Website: apple
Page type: billing-address
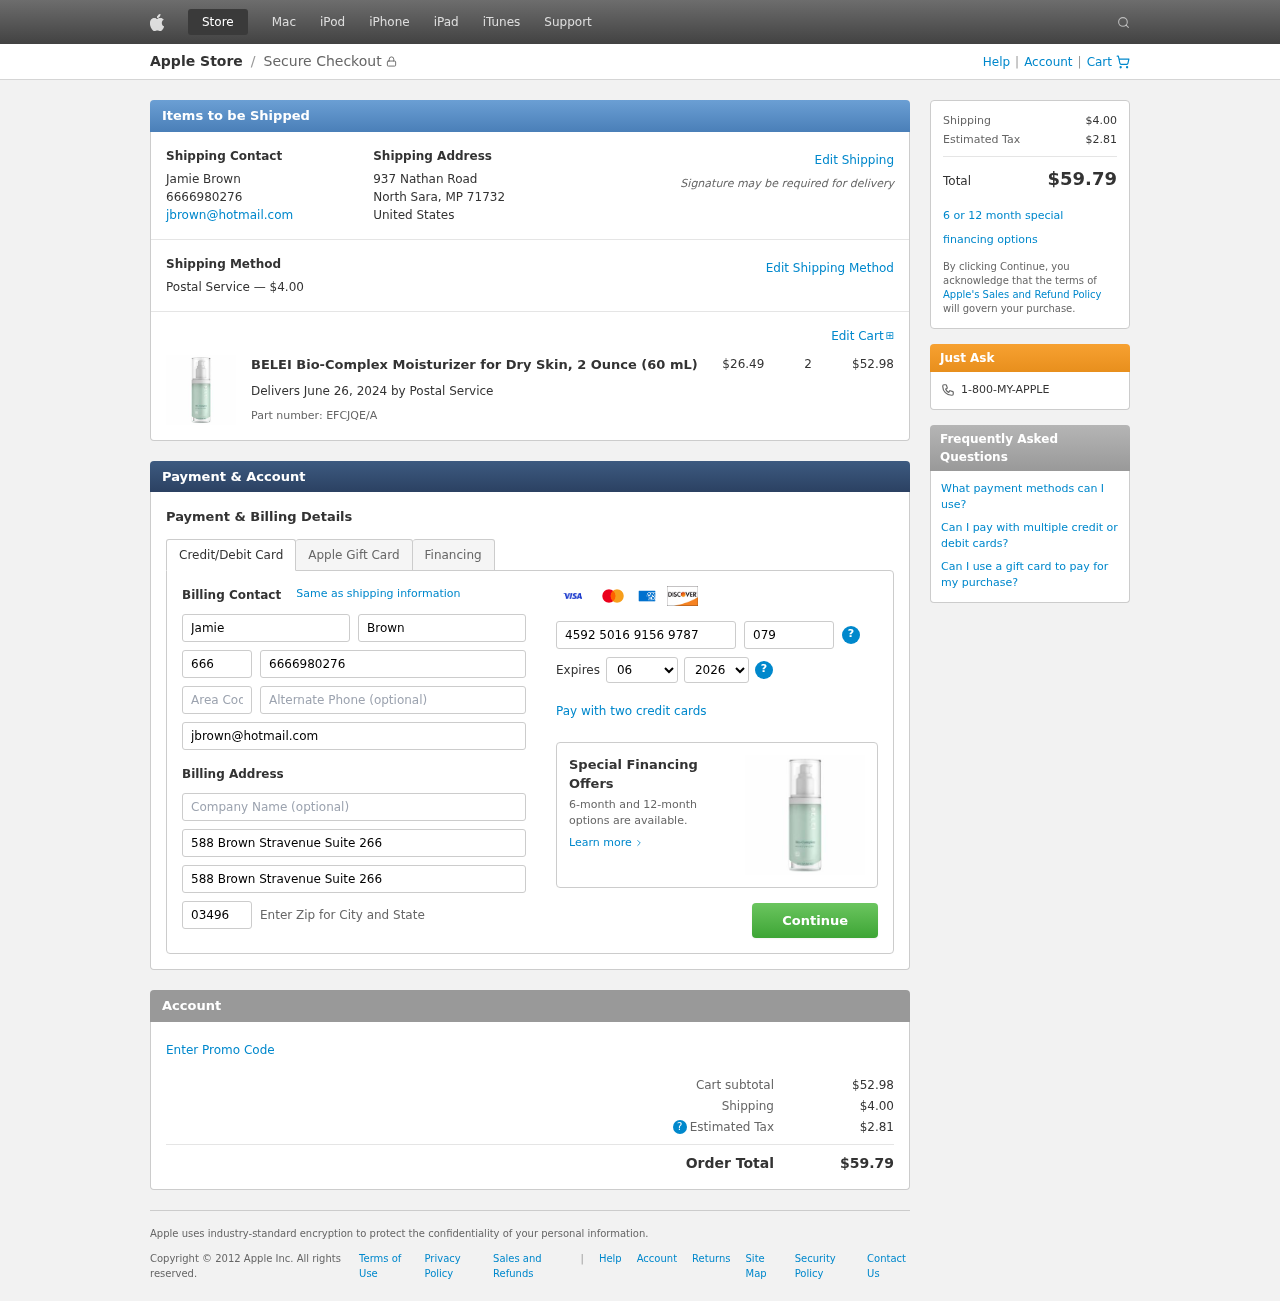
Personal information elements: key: PII_CARD_CVV
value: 079
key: PII_CARD_EXPIRY_MONTH
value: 06
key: PII_CARD_EXPIRY_YEAR
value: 26
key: PII_CARD_NUMBER
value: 4592 5016 9156 9787
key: PII_CITY_STATE_ZIP
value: North Sara, MP 71732
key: PII_COUNTRY
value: United States
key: PII_EMAIL
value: jbrown@hotmail.com
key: PII_FIRSTNAME
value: Jamie
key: PII_FULLNAME
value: Jamie Brown
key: PII_LASTNAME
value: Brown
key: PII_PHONE
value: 6666980276
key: PII_PHONE_AREA
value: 666
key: PII_POSTCODE2
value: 03496
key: PII_STREET
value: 937 Nathan Road
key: PII_STREET2
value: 588 Brown Stravenue Suite 266
Product elements: key: PRODUCT1_NAME
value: BELEI Bio-Complex Moisturizer for Dry Skin, 2 Ounce (60 mL)
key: PRODUCT1_PRICE
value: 26.49
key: PRODUCT1_QUANTITY
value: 2
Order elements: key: ORDER_SHIPPING_COST
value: $4.00
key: ORDER_SUBTOTAL
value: $52.98
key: ORDER_DELIVERY_DATE
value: June 26, 2024
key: ORDER_PART_NUMBER
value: EFCJQE/A
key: ORDER_TAX
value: $2.81
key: ORDER_TOTAL
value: $59.79